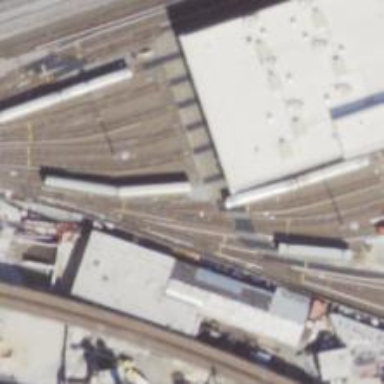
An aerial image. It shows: Electrified rail yard for railway service.